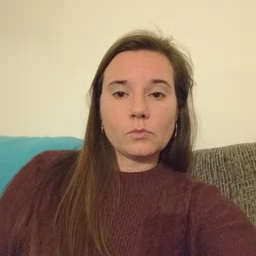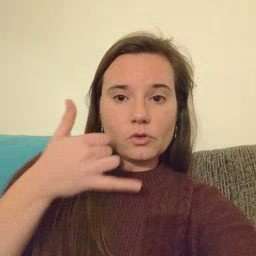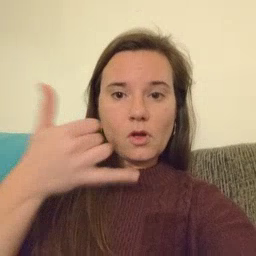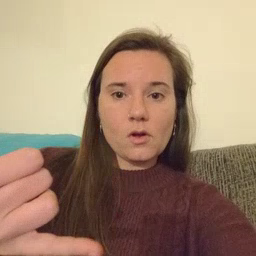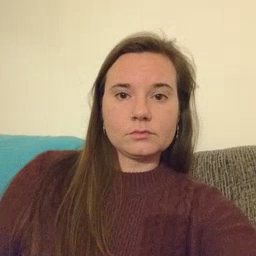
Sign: callonphone